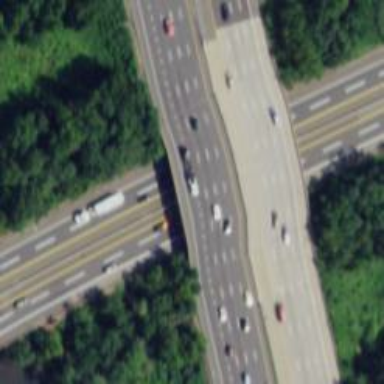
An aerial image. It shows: Urban freeway expressway bridge crossing over the motorway.